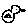
Label: bird